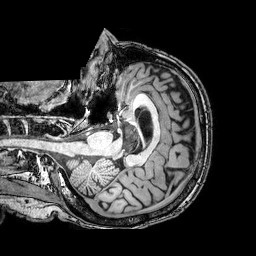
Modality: T1w
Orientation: axial
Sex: male
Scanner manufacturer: philips
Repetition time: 0.008168 s
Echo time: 0.00374 s